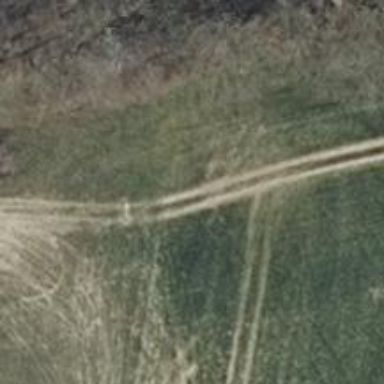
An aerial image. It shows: Track on the ground with grade3 tracktype.